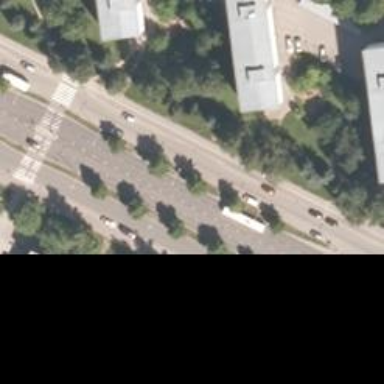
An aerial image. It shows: Footway along the road.